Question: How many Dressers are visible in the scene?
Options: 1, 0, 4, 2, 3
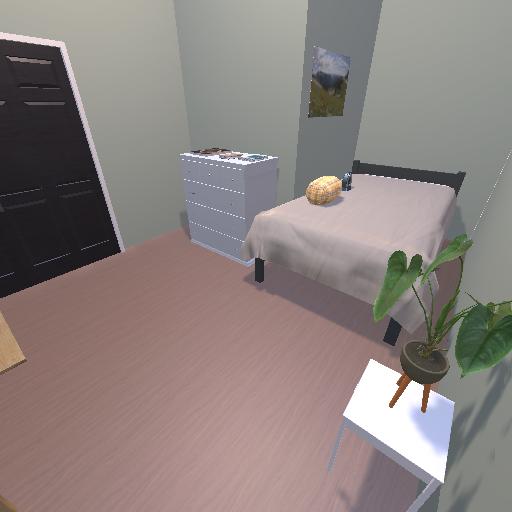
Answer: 1